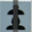
Piece: bP